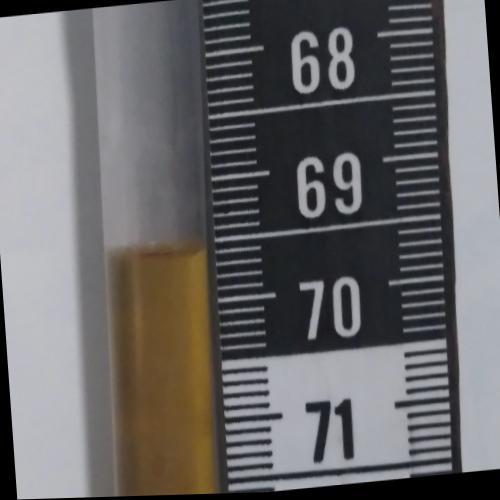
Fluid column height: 69.6 cm